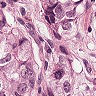
Metastatic tissue present: yes